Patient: sex M, age 51
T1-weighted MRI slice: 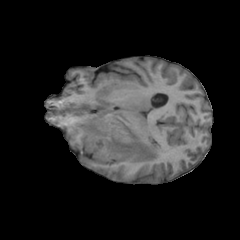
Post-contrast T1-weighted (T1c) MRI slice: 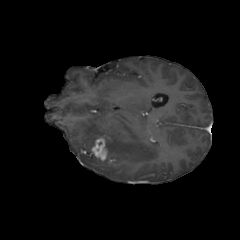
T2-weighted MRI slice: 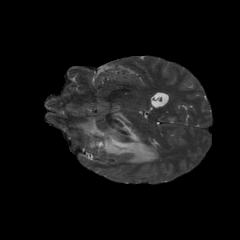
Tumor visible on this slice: yes
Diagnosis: Glioblastoma, IDH-wildtype
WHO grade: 4